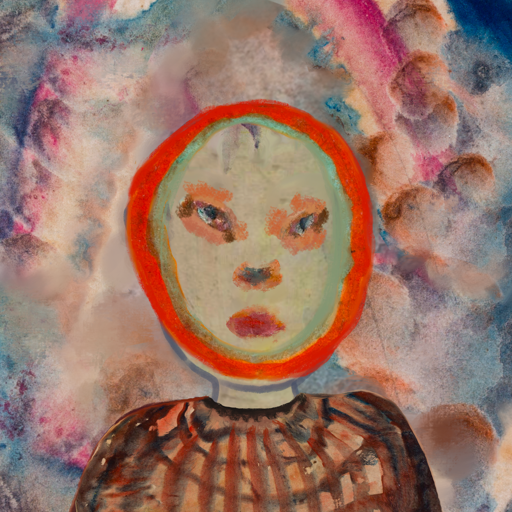
Background: Rupkatha, Head And Neck Front: Hill_Girl, Face Front: Boggyland, Bust: Orphan, Hair Front: Sisters, Head Accessory: Blank, Second Necklace: Blank, Necklace: Blank, Baby: Blank